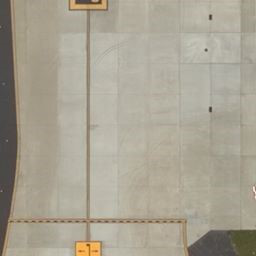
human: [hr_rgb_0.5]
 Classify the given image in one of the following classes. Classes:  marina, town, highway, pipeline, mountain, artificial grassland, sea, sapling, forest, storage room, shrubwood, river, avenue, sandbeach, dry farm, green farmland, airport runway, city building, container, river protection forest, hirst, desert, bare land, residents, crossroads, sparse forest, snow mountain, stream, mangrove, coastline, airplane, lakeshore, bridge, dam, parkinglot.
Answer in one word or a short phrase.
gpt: airport runway